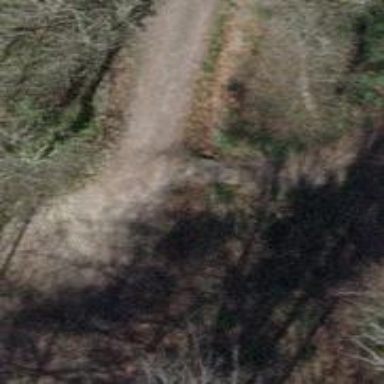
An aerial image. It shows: Path with woodchips surface.